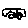
Label: car